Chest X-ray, PA view. Patient: 65 years old, sex F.
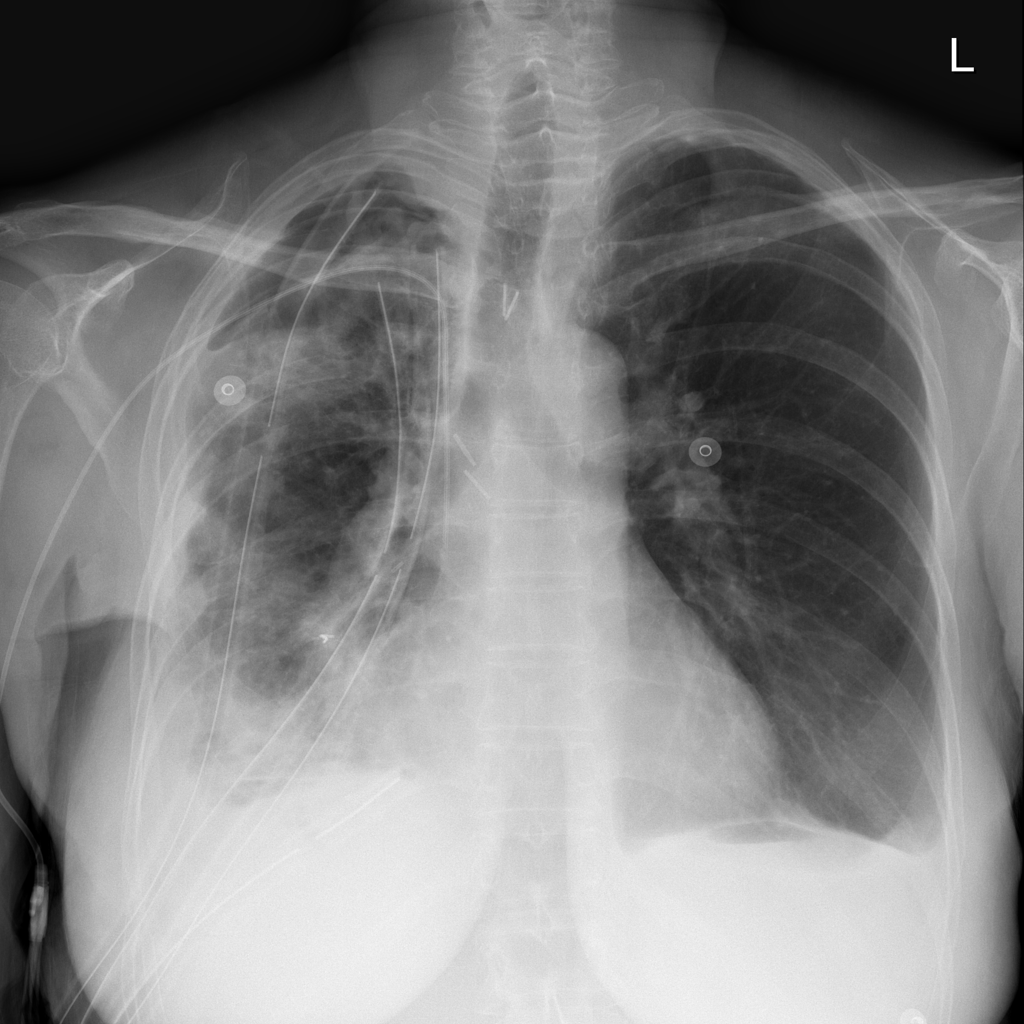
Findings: Infiltration, Pneumothorax